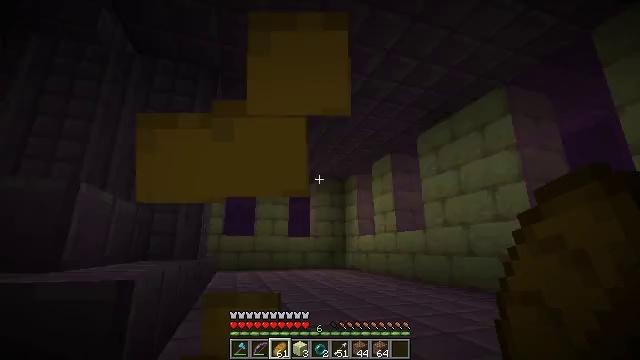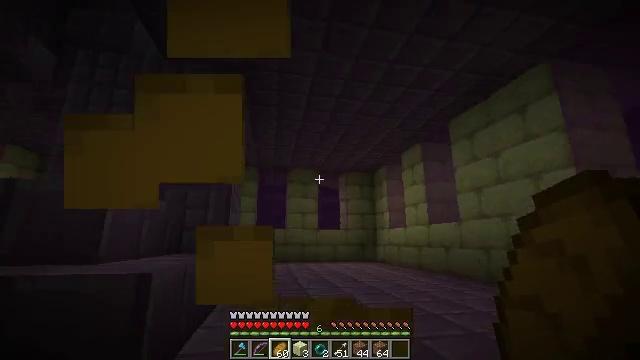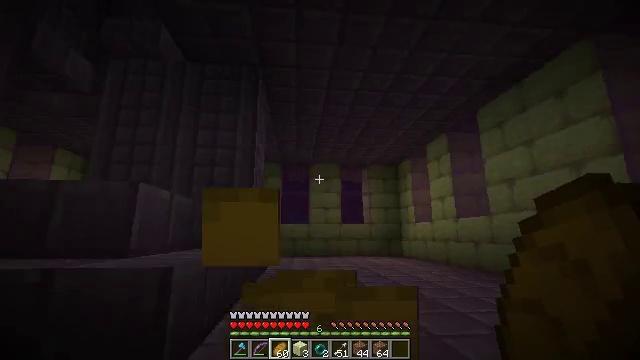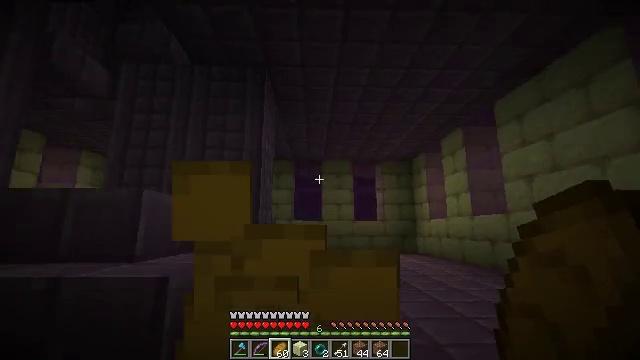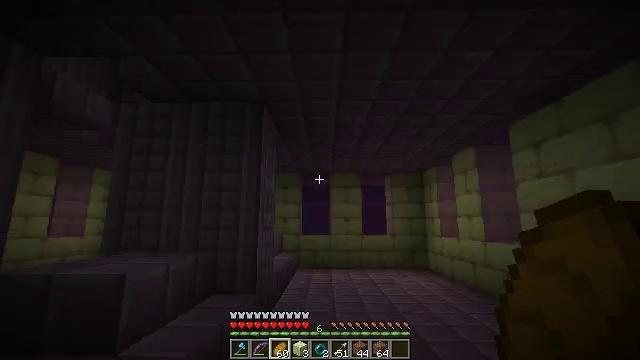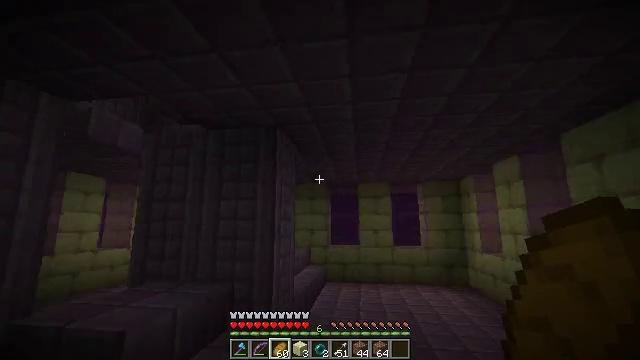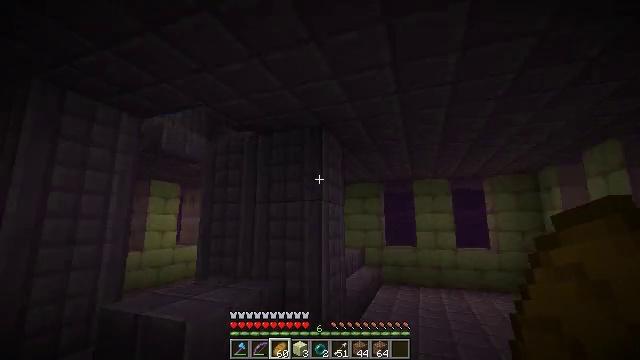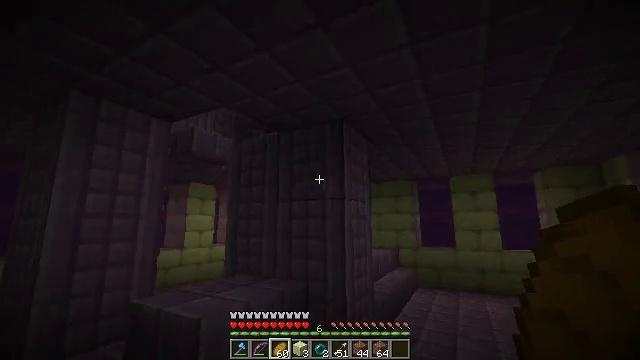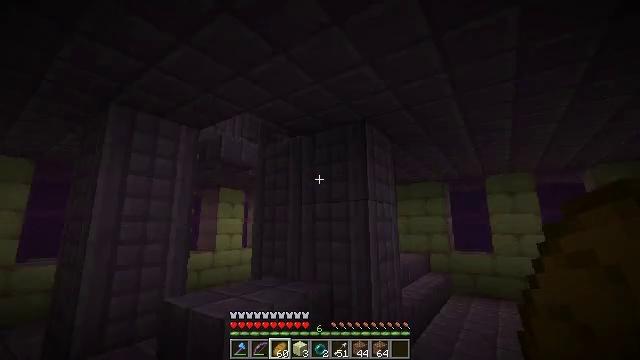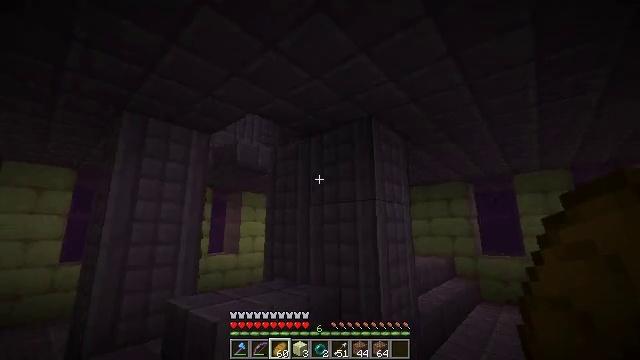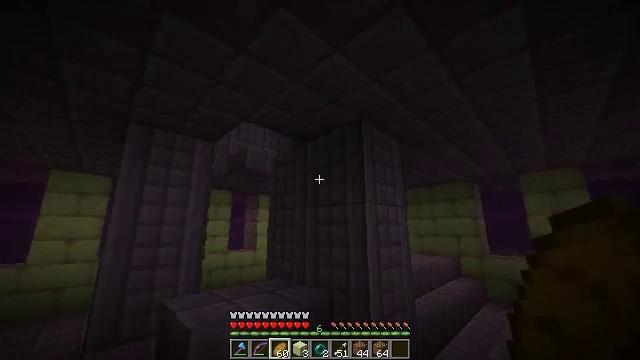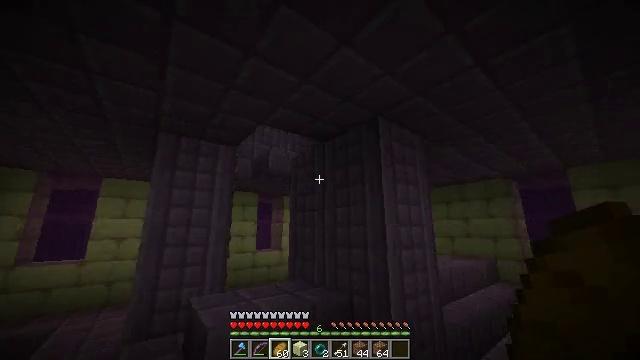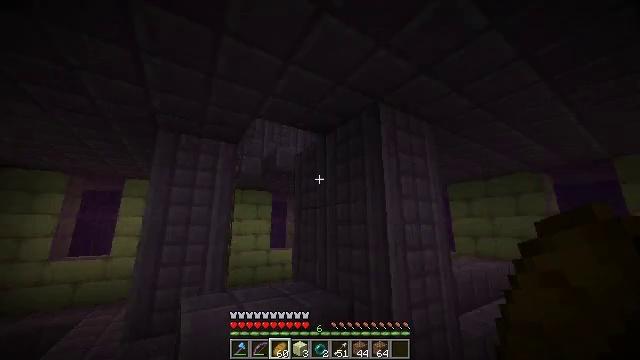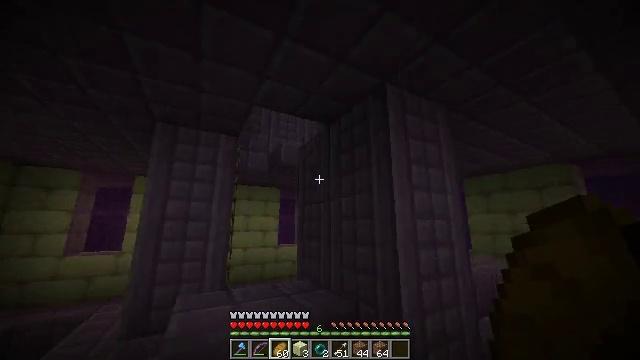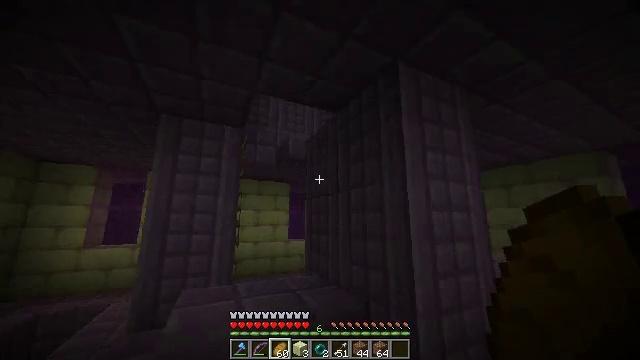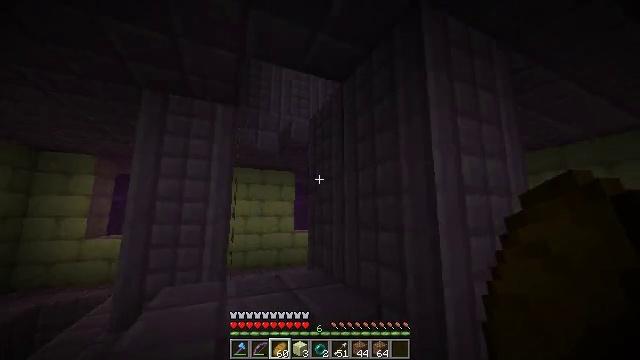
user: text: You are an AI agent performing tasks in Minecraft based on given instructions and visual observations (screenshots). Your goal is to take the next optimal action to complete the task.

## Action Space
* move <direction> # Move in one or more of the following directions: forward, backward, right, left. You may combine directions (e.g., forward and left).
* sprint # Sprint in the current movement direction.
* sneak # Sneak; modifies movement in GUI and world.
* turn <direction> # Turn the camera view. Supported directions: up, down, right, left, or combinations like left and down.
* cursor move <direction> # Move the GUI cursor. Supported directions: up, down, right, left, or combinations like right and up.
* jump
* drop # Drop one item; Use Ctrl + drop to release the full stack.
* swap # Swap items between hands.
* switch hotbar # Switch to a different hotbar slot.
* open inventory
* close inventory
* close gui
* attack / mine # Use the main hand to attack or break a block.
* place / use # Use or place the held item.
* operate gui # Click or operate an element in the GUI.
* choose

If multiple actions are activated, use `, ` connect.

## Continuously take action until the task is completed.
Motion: motion action
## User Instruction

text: Collect the purpur slab after breaking it.
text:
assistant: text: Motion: move forward and move right, turn left and down, use / place
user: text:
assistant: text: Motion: move forward and move right, turn left and down, use / place
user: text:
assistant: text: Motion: move forward and move right, turn left and down, use / place
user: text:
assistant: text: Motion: move forward and move right, turn left
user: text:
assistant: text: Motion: move forward and move right, turn left
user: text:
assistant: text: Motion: move forward and move right, turn left
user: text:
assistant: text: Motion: move forward and move right, turn left
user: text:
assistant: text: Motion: move forward and move right, sprint, turn left
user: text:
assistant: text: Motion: move forward and move right, sprint, turn left and up
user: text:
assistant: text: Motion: move forward and move right, sprint, turn left
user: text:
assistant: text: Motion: move forward and move right, sprint, turn left
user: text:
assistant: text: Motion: move forward, sprint, turn left
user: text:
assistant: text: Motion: move forward, sprint, turn left
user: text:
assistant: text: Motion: move forward, sprint, turn left and down
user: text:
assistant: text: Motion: move forward, sprint, turn left and down
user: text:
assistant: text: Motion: move forward, sprint, turn left and down
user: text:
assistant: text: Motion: move forward and move left, sprint, turn down
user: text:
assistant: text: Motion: move forward and move left, sprint
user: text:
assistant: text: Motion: move forward and move left, sprint
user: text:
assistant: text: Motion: move forward and move left, sprint
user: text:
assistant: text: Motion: move forward
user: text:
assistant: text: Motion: move forward
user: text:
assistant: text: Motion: move forward
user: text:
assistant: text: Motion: turn up
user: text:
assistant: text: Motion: turn right and up
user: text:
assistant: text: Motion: turn right and up
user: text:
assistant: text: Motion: turn right and up
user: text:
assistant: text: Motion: move right
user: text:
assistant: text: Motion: move right
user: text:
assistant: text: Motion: move right, turn left and up